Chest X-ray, AP view. Patient: 48 years old, sex F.
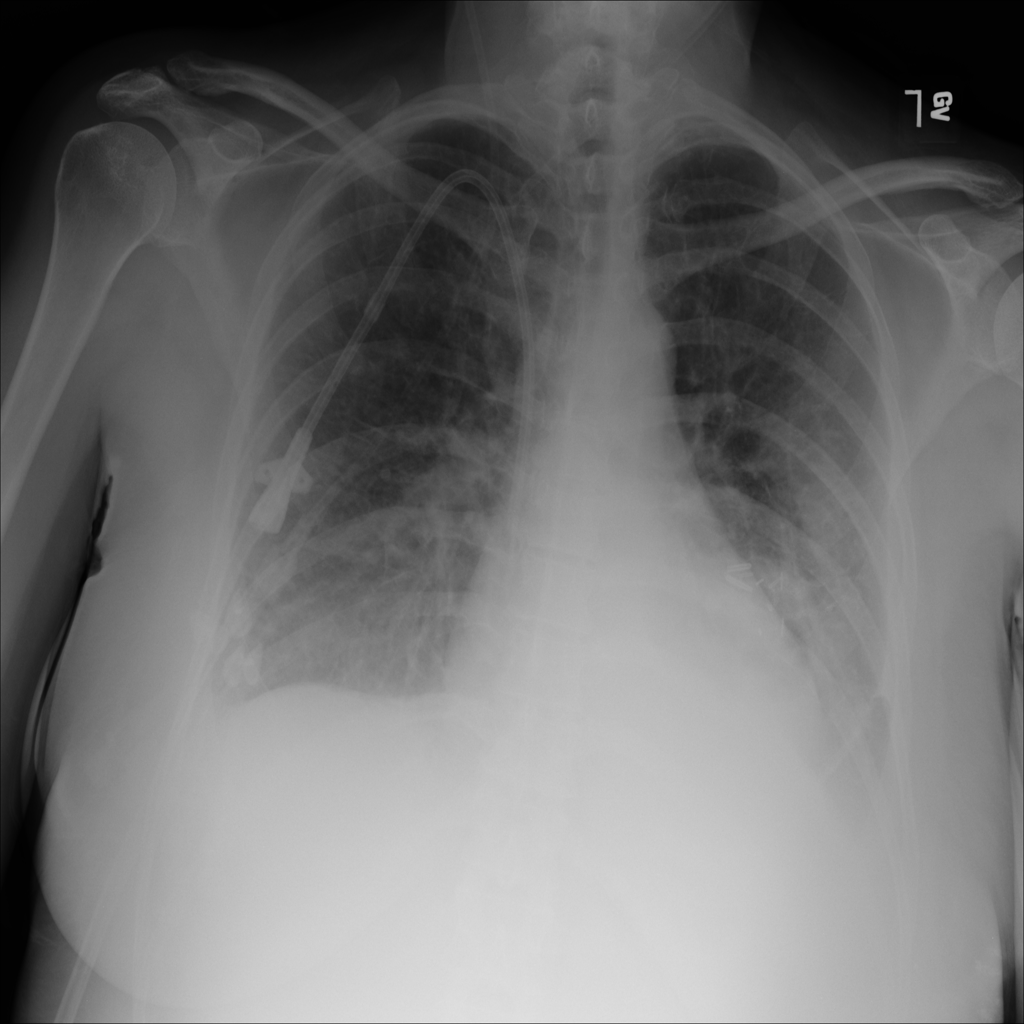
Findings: Effusion